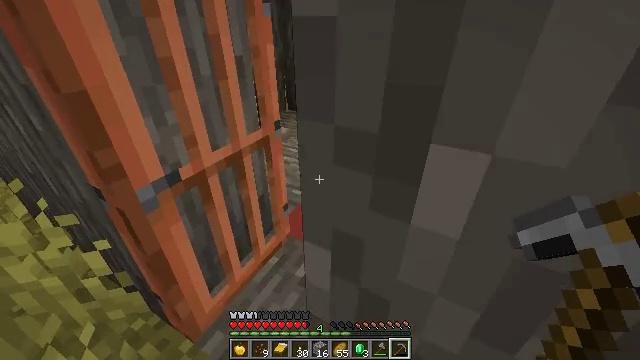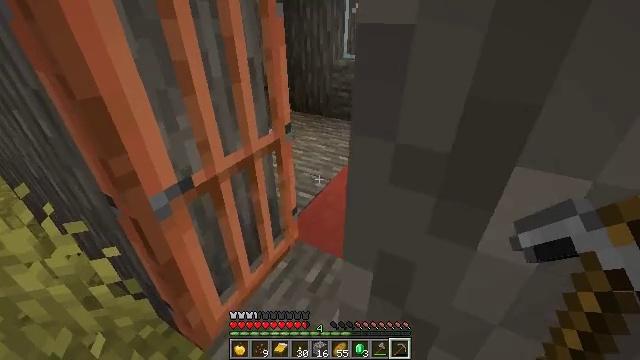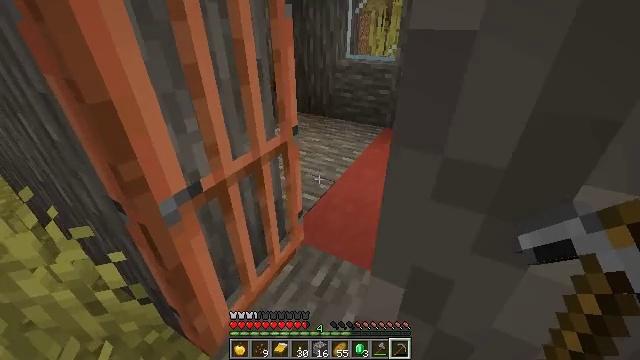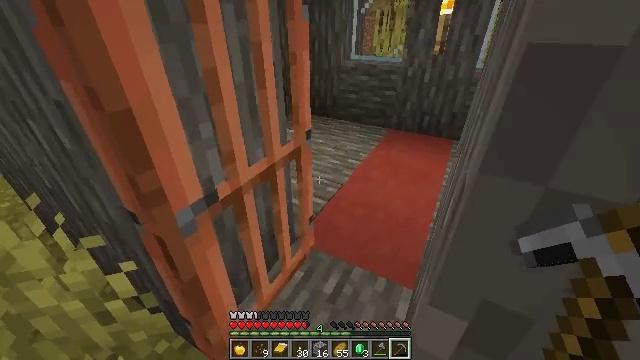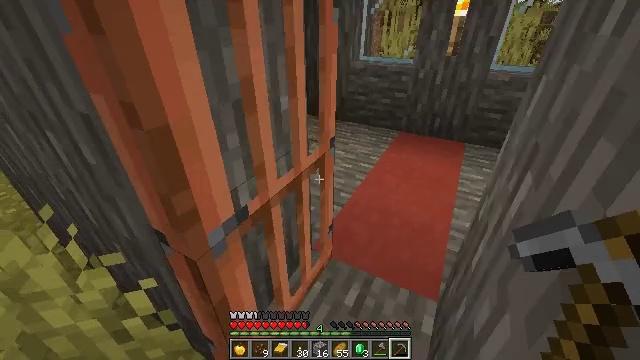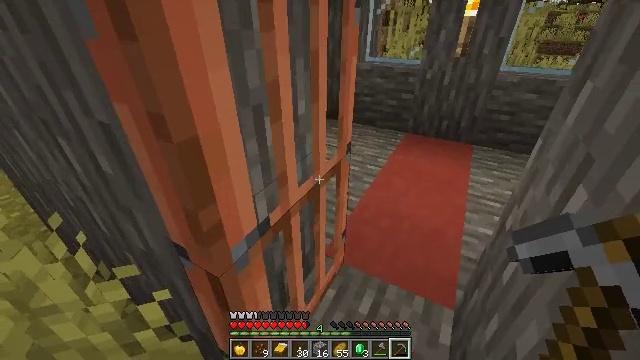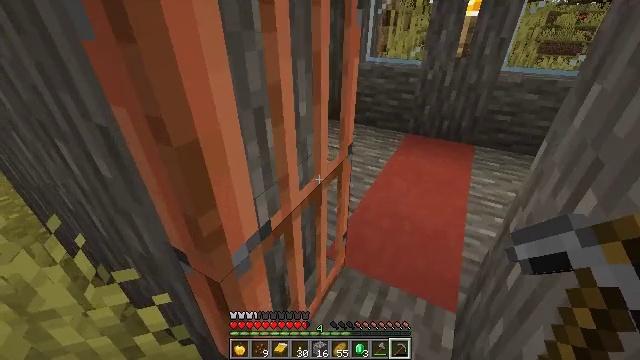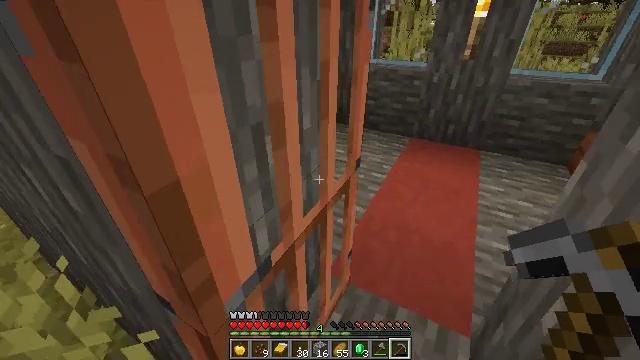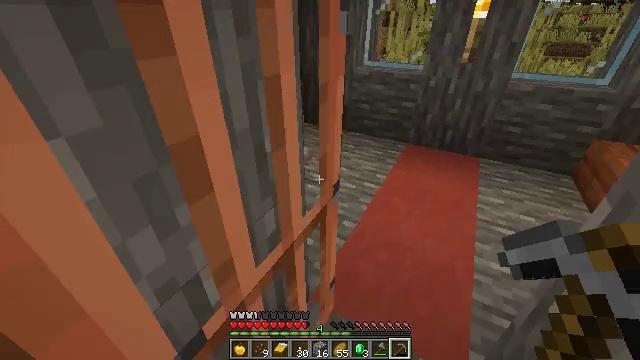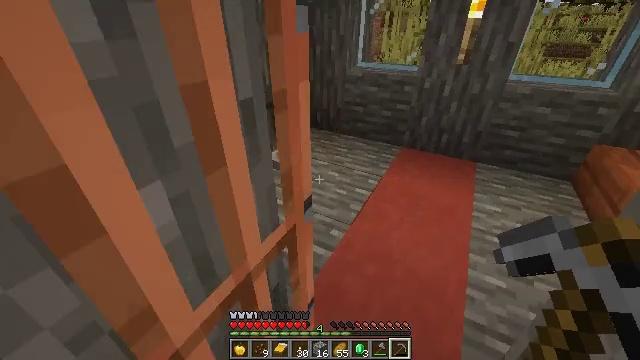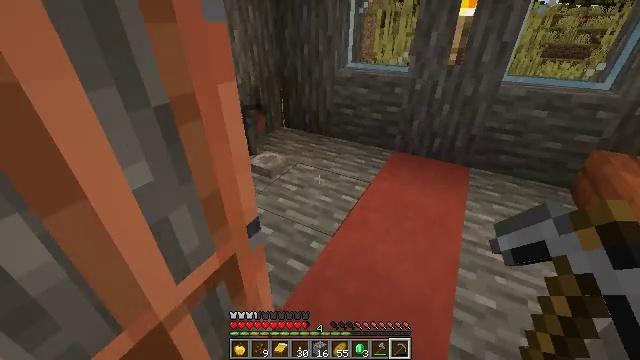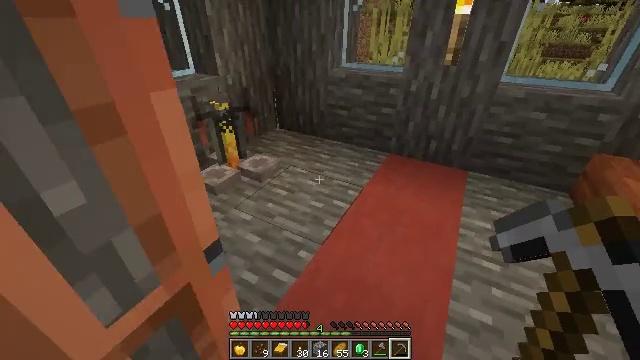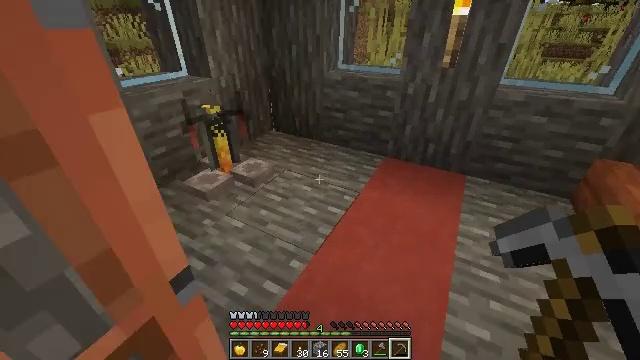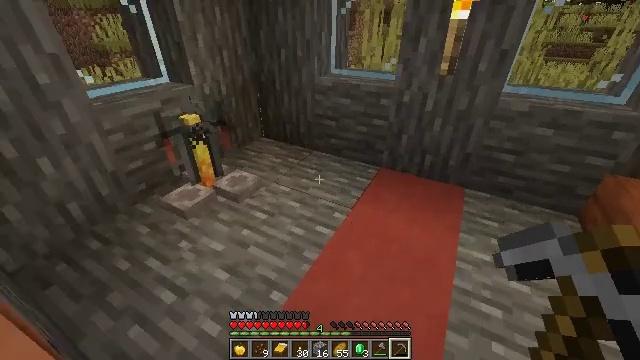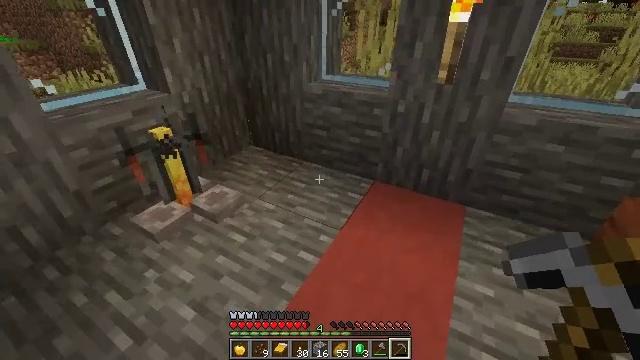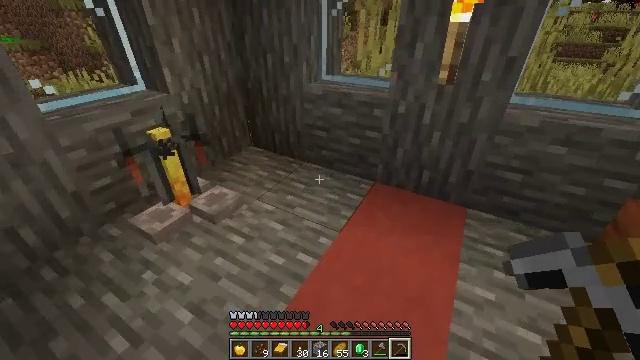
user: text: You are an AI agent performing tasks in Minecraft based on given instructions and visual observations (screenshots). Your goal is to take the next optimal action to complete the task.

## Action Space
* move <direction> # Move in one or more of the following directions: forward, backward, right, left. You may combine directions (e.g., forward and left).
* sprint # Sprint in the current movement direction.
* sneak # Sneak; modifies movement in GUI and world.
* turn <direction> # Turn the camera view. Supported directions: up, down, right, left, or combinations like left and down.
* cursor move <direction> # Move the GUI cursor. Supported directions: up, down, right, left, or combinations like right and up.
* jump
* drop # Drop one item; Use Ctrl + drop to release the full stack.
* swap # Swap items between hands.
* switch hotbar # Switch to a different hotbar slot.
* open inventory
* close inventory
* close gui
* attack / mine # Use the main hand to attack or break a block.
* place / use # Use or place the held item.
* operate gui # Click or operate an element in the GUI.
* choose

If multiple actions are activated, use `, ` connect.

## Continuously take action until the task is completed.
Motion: motion action
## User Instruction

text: Break the yellow terracotta block.
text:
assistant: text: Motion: move forward
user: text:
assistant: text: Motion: move forward
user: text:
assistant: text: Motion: move forward
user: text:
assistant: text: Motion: move forward
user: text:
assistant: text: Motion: move forward
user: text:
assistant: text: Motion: move forward
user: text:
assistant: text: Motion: move forward and move right
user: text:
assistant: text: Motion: move forward and move right
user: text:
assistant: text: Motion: move forward and move right
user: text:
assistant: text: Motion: move forward and move right
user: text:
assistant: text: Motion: move forward and move right
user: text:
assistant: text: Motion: move forward and move right
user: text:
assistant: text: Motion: move forward and move right
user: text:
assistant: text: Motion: move forward and move right
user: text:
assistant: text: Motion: move forward and move right
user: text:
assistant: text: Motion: move right
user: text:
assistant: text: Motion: turn left
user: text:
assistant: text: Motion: no_op
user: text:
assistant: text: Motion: turn right and up
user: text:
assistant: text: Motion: turn right and up
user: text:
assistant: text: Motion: turn right and up
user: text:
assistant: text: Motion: no_op
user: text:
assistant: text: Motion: no_op
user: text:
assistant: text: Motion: no_op
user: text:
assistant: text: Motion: no_op
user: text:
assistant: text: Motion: no_op
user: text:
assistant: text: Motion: turn right
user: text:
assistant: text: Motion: turn right
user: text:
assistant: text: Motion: turn right and up
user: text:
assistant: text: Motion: turn right and up